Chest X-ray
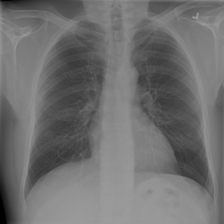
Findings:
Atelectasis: negative
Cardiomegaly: negative
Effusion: negative
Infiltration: negative
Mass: negative
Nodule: negative
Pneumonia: negative
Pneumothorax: negative
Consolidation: negative
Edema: negative
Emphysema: negative
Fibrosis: negative
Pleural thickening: negative
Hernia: negative